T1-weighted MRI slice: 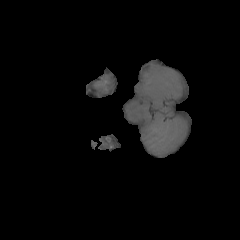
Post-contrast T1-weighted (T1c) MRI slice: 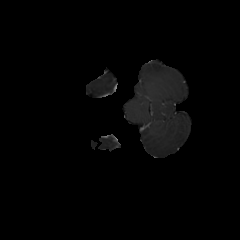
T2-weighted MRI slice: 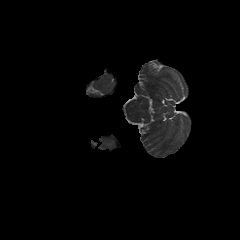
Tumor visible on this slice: no